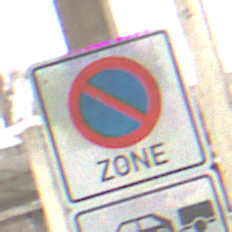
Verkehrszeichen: BeginnEingeschraenktesHalteverbotZone
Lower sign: HinweisDurchSinnbild15
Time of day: MorningAfternoon
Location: Roofed (Suburban)
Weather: PartlyCloudy
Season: Winter
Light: Natural